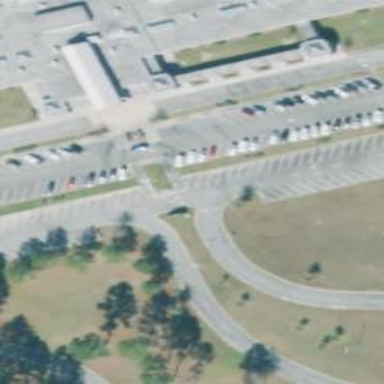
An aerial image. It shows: Parking space.